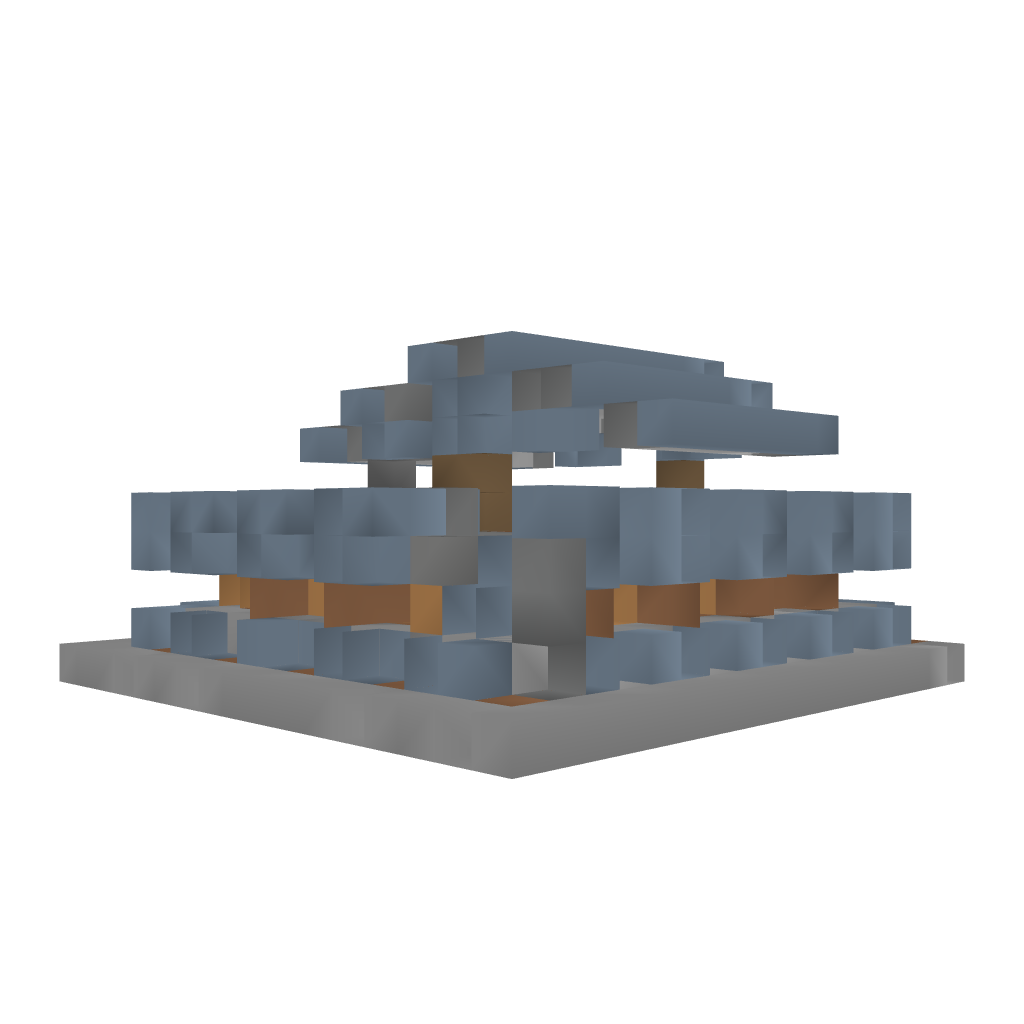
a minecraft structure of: DarkHouse #1